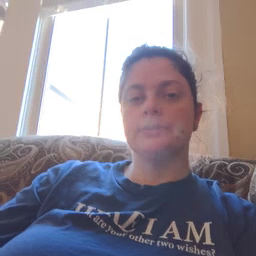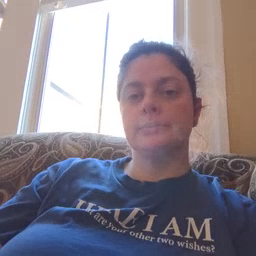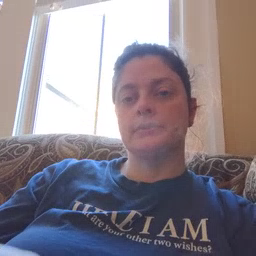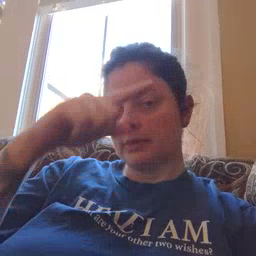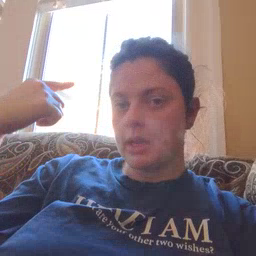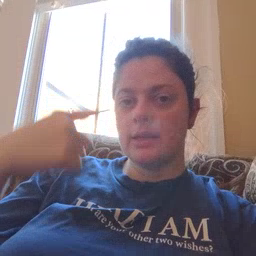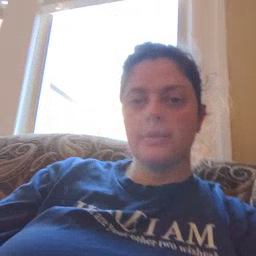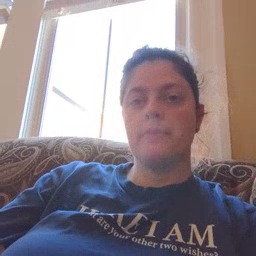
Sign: black